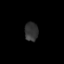
Tissue: lung
Cell type: Myeloid cells
Senescence score: 0.1841
Nuclear area (px): 246
Mean DAPI intensity: 50.171